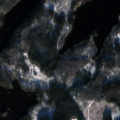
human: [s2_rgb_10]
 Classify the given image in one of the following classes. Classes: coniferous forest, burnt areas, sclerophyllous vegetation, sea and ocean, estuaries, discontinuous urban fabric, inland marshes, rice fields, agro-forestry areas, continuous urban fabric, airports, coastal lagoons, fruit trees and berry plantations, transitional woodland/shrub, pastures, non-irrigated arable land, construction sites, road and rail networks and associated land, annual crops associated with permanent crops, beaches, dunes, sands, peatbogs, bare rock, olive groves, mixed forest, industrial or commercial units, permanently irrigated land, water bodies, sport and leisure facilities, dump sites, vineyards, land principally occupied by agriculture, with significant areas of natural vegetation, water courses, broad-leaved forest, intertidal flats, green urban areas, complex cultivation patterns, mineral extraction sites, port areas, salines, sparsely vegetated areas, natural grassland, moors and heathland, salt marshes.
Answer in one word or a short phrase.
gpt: broad-leaved forest, coniferous forest, mixed forest, transitional woodland/shrub, water bodies